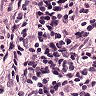
Metastatic tissue present: no